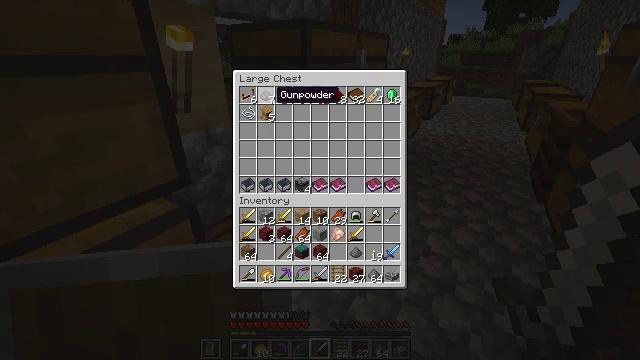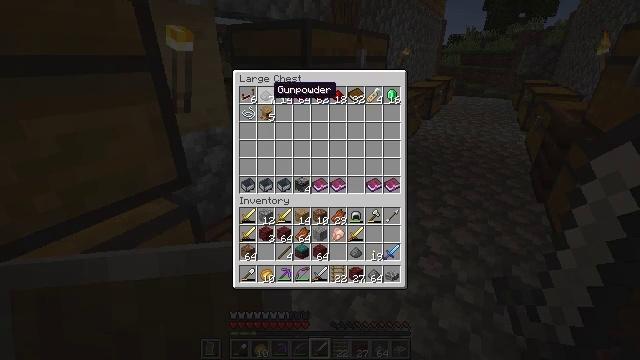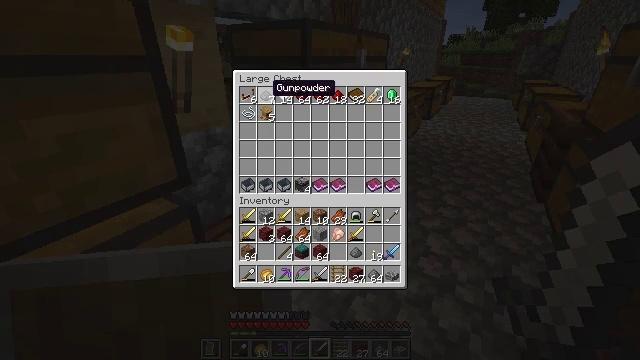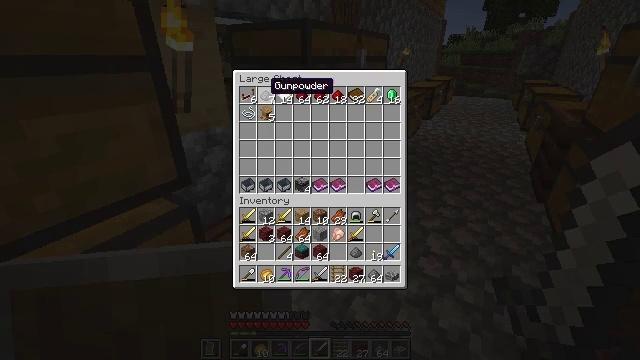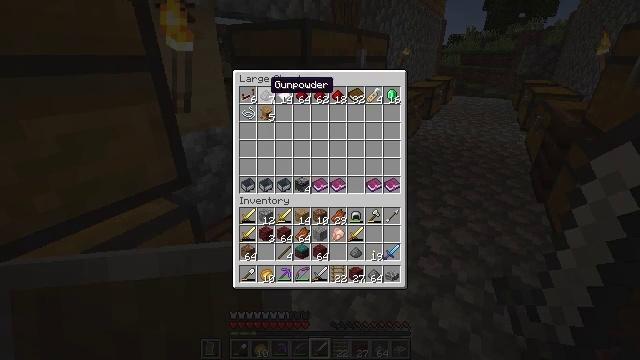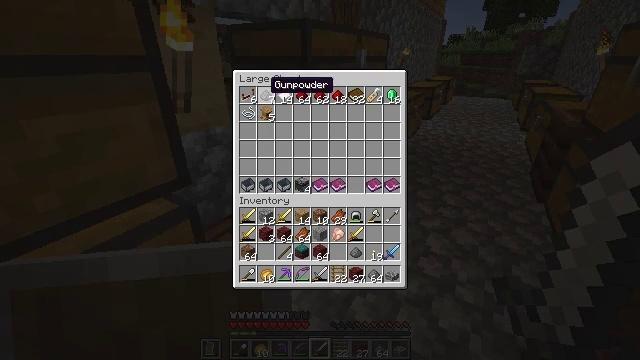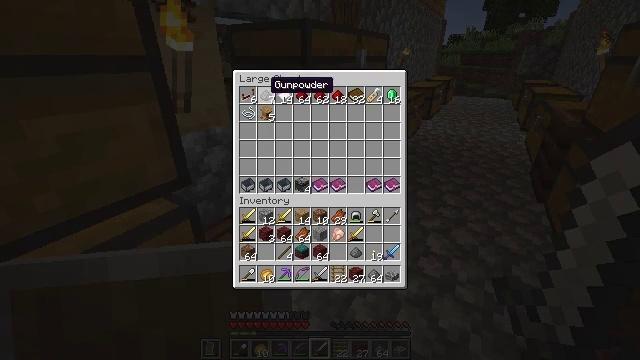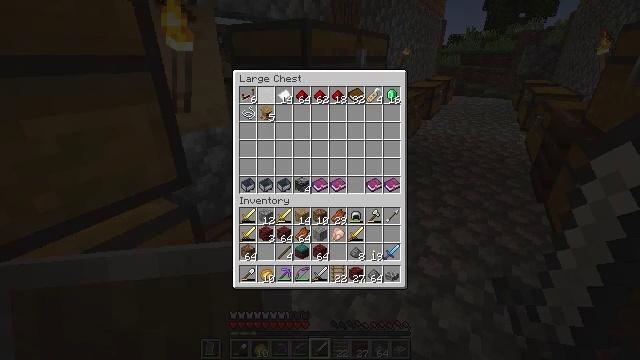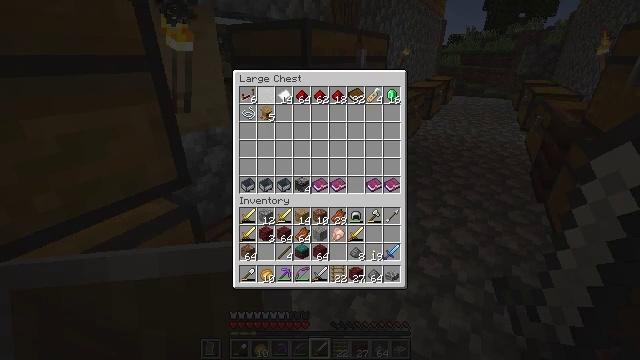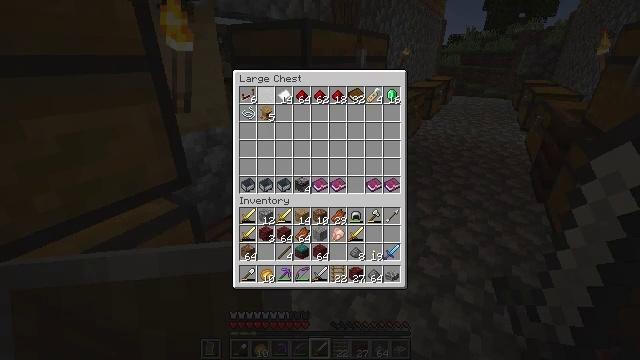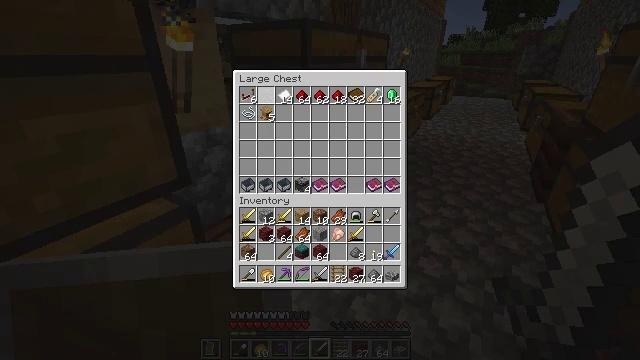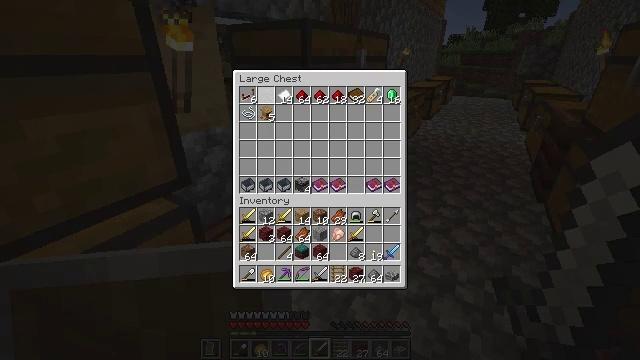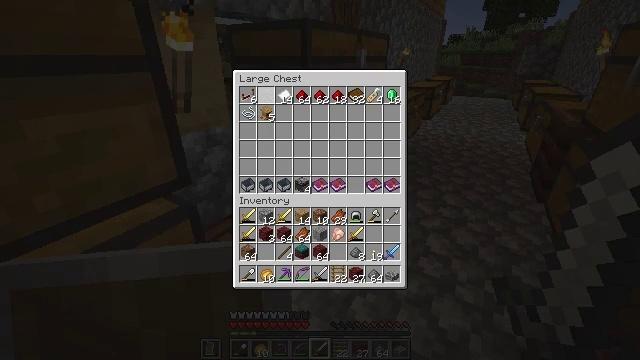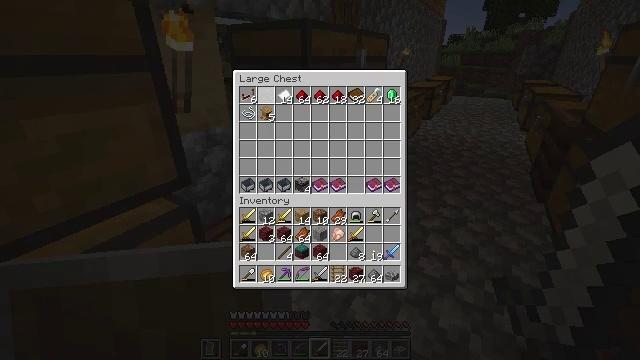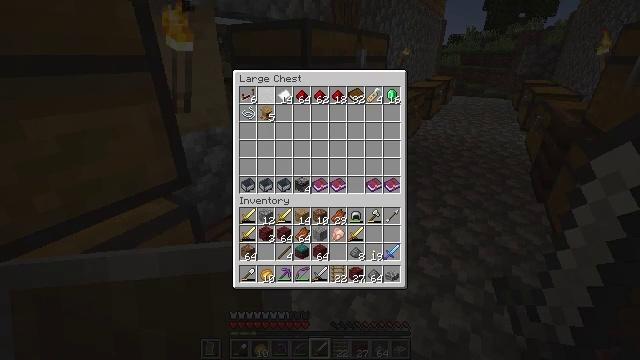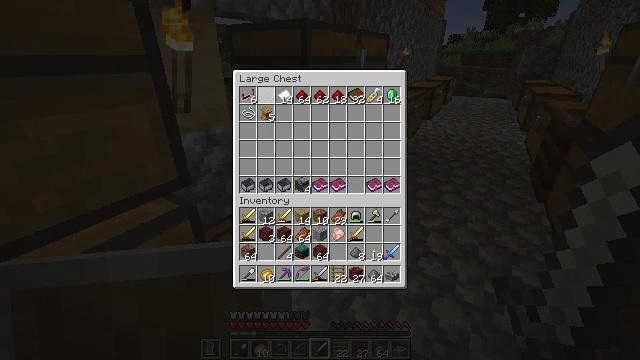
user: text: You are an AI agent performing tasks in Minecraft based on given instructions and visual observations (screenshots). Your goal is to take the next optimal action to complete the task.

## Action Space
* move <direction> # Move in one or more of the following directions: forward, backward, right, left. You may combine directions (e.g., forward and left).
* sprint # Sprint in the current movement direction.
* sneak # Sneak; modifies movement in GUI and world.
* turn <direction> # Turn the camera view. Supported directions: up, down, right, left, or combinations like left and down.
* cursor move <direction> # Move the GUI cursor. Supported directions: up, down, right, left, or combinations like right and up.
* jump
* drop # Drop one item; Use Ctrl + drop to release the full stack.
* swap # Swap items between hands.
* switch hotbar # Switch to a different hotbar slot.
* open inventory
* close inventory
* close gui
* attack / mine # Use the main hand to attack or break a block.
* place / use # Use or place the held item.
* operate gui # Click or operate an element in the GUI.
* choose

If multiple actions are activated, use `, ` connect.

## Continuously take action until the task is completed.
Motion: motion action
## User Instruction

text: Make TNT on the crafting table.
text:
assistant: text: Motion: sneak
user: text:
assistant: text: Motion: sneak
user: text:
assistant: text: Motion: sneak
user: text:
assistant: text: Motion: sneak
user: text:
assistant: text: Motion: sneak
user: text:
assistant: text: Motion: sneak
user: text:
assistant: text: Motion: sneak, use / place
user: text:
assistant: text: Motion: sneak, use / place
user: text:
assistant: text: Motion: sneak, use / place
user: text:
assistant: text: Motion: sneak
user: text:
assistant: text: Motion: sneak
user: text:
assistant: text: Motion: sneak
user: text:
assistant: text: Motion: sneak
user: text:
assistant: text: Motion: sneak
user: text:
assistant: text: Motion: sneak
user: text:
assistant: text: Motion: sneak
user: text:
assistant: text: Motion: no_op
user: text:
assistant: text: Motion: turn up
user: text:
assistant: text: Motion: turn left and up
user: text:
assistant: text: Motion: no_op
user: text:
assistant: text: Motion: no_op
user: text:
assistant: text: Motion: turn right
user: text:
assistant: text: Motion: turn right
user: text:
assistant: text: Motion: no_op
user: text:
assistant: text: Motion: open inventory
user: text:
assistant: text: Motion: open inventory
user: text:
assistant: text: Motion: open inventory
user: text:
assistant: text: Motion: no_op
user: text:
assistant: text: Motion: turn right
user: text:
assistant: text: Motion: turn right and down